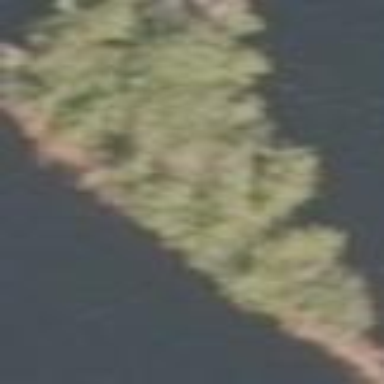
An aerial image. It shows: Islet.